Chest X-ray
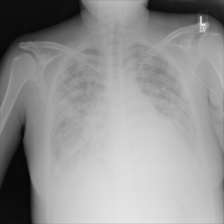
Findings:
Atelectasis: negative
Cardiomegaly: negative
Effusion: negative
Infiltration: negative
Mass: negative
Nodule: negative
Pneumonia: negative
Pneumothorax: negative
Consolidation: negative
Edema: negative
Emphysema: negative
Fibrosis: negative
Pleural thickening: negative
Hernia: negative